Question: I'm trying to do a drop down menu form in a similar manor to my example, and it decides to show the whole thing without dropping down or anything. The selecting still works, it just displays wrong. I checked the console for errors, it's all clean, and my function is working properly. I know there's probably a hundred more proper ways to do this, but I tried a bunch of things different than the example and they don't do anything. What I really want to know is what in particular could be causing this to happen, and what precisely do i have to change to make it drop up and down? This is my form code:
'''
<form name="form" action="dhtml.html" id="f1">
<select id="s1" multiple size="2" onChange="changepics()">
<option value="L" selected>Lylat System<br/></option>
<option value="T" >Talon IV<br/></option>
<option value="J" >Jhoto Region<br/></option>
</select>
</form>
'''

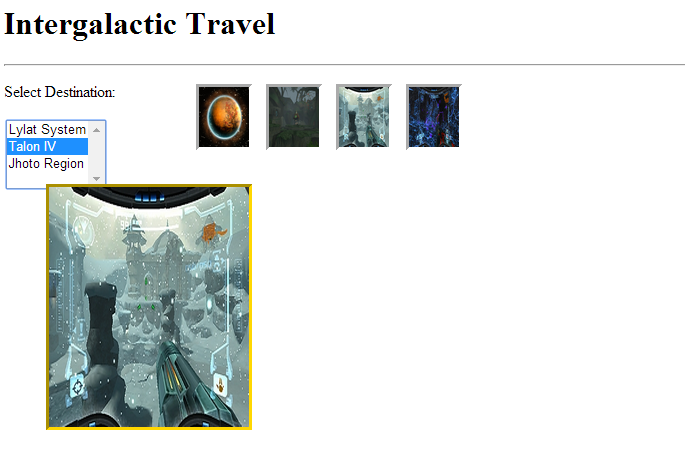
Answer: You are facing the issue because you are using the 'size' and 'multiple' attributes in the 'select' element. Try the following. It should resolve your issue:
'''
<form name="form" action="dhtml.html" id="f1">
<select id="s1" onChange="changepics()">
<option value="L" selected>Lylat System</option>
<option value="T" >Talon IV</option>
<option value="J" >Jhoto Region</option>
</select>
</form>
'''